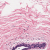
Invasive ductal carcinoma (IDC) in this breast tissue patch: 0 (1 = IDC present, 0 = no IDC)